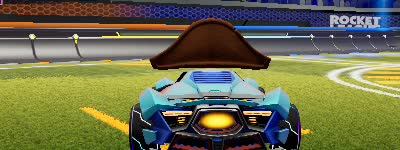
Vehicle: werewolf